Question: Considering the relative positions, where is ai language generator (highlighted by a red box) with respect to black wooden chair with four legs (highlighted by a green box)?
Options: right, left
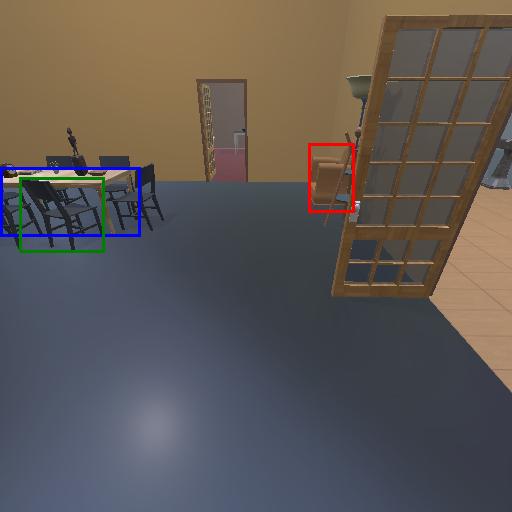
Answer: right